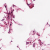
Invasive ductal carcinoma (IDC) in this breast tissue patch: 0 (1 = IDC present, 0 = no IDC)